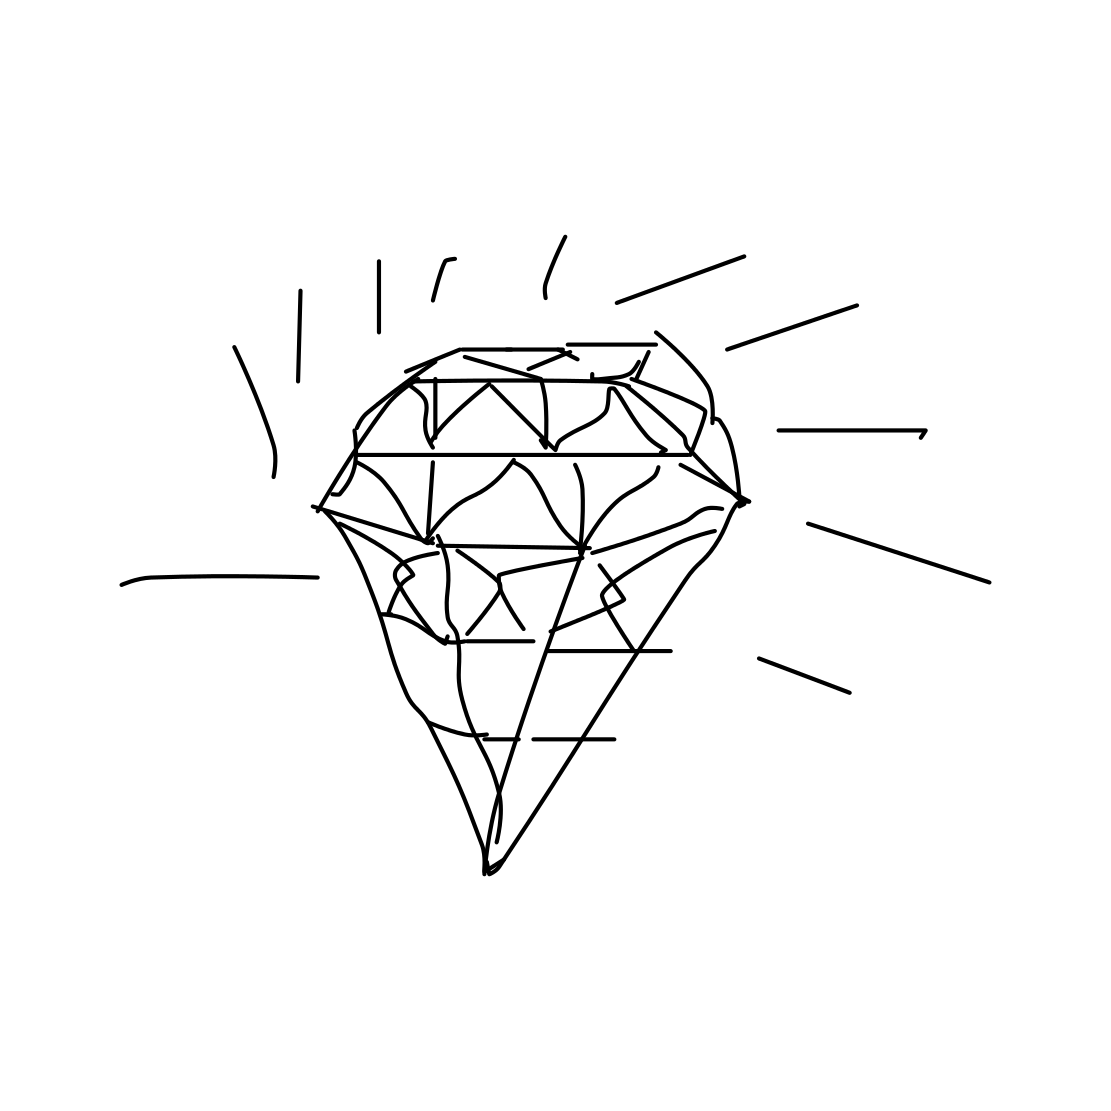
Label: diamond